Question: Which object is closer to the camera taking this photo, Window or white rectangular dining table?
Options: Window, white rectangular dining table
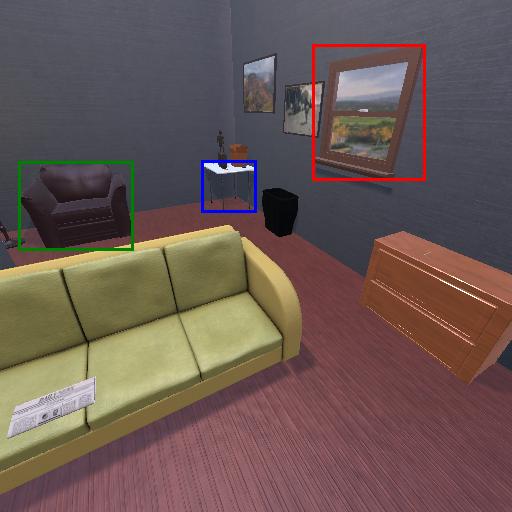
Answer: Window